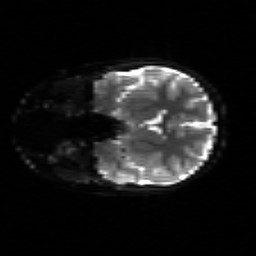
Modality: sbref
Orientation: coronal
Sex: female
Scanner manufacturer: siemens
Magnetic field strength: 3 T
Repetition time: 5 s
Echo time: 0.071 s